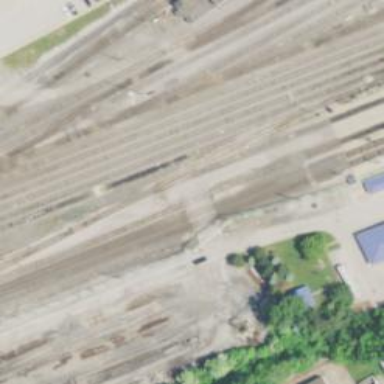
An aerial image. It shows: Railway siding with rails.